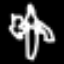
Label: palm tree